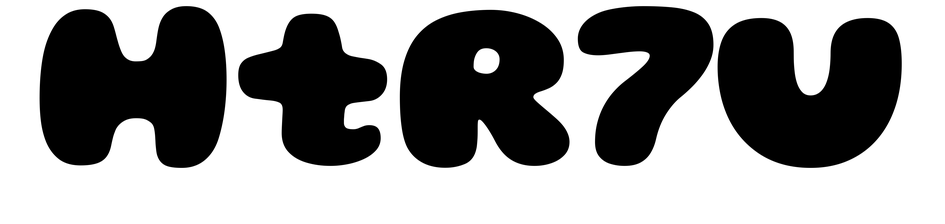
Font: Gluten_Black